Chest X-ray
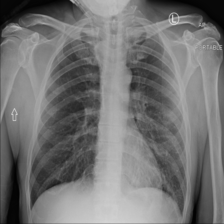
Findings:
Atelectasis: negative
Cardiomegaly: negative
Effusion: negative
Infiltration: negative
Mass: negative
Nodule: negative
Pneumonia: negative
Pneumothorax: negative
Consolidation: negative
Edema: positive
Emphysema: negative
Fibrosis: negative
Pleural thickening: negative
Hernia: negative